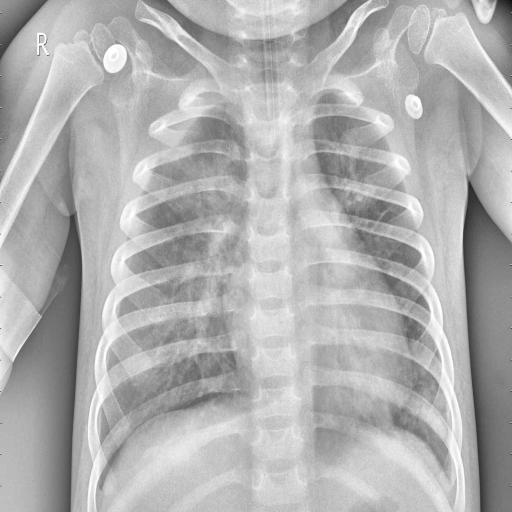
Finding: PNEUMONIA